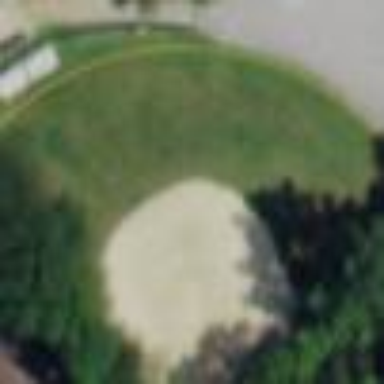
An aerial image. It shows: Baseball pitch for leisure and sports activities.